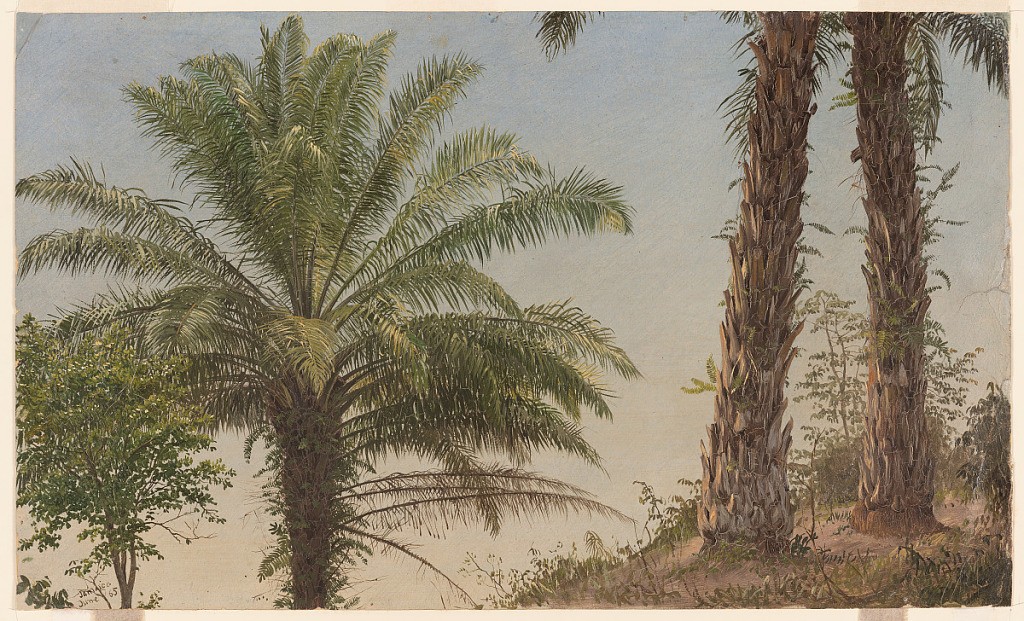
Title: Palm Trees, Jamaica
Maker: Frederic Edwin Church, American, 1826–1900
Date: June 1865
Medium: Oil and graphite on brown paperboard
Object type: Drawing
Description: Landscape and botanical sketch showing three palm trees growing on a steep hillside in Jamaica. At right, the coarse, scaly trunks of two palm trees are shown situated on a hilltop with mixed vegetation growing at their bases. The fronds of these trees are minimally shown at upper right, largely cut out of the frame. At left, the top of another palm tree with a lush crown of fronds is shown in meticulous detail. The base of its trunk is out of view, as it grows from a lower point on the hillside. Its many individually rendered leaves and fronds bend softly in the breeze. Ferns grow from the crevices of each tree's scaly trunk. Behind, the clear, open sky is rendered as a gradient from gray-green at the horizon to light blue, above.